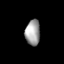
Tissue: lung
Cell type: Endothelial cells
Senescence score: 0.5404
Nuclear area (px): 367
Mean DAPI intensity: 161.346